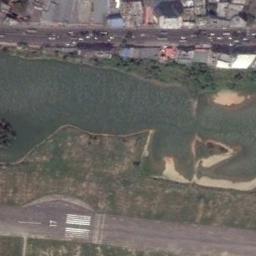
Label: runway